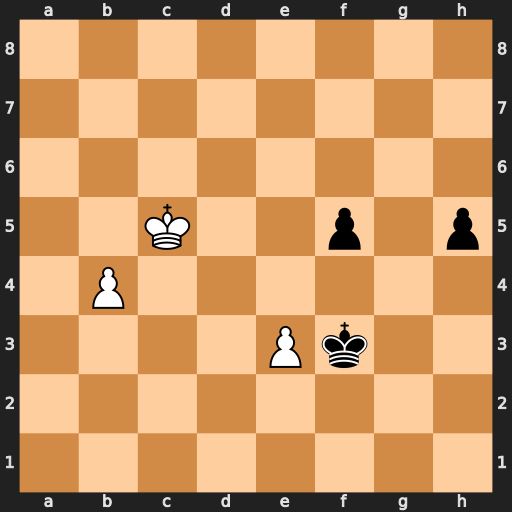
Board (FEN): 8/8/8/2K2p1p/1P6/4Pk2/8/8
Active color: w
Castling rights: -
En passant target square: -
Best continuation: b5 h4 b6 h3 b7 h2 b8=Q